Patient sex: M
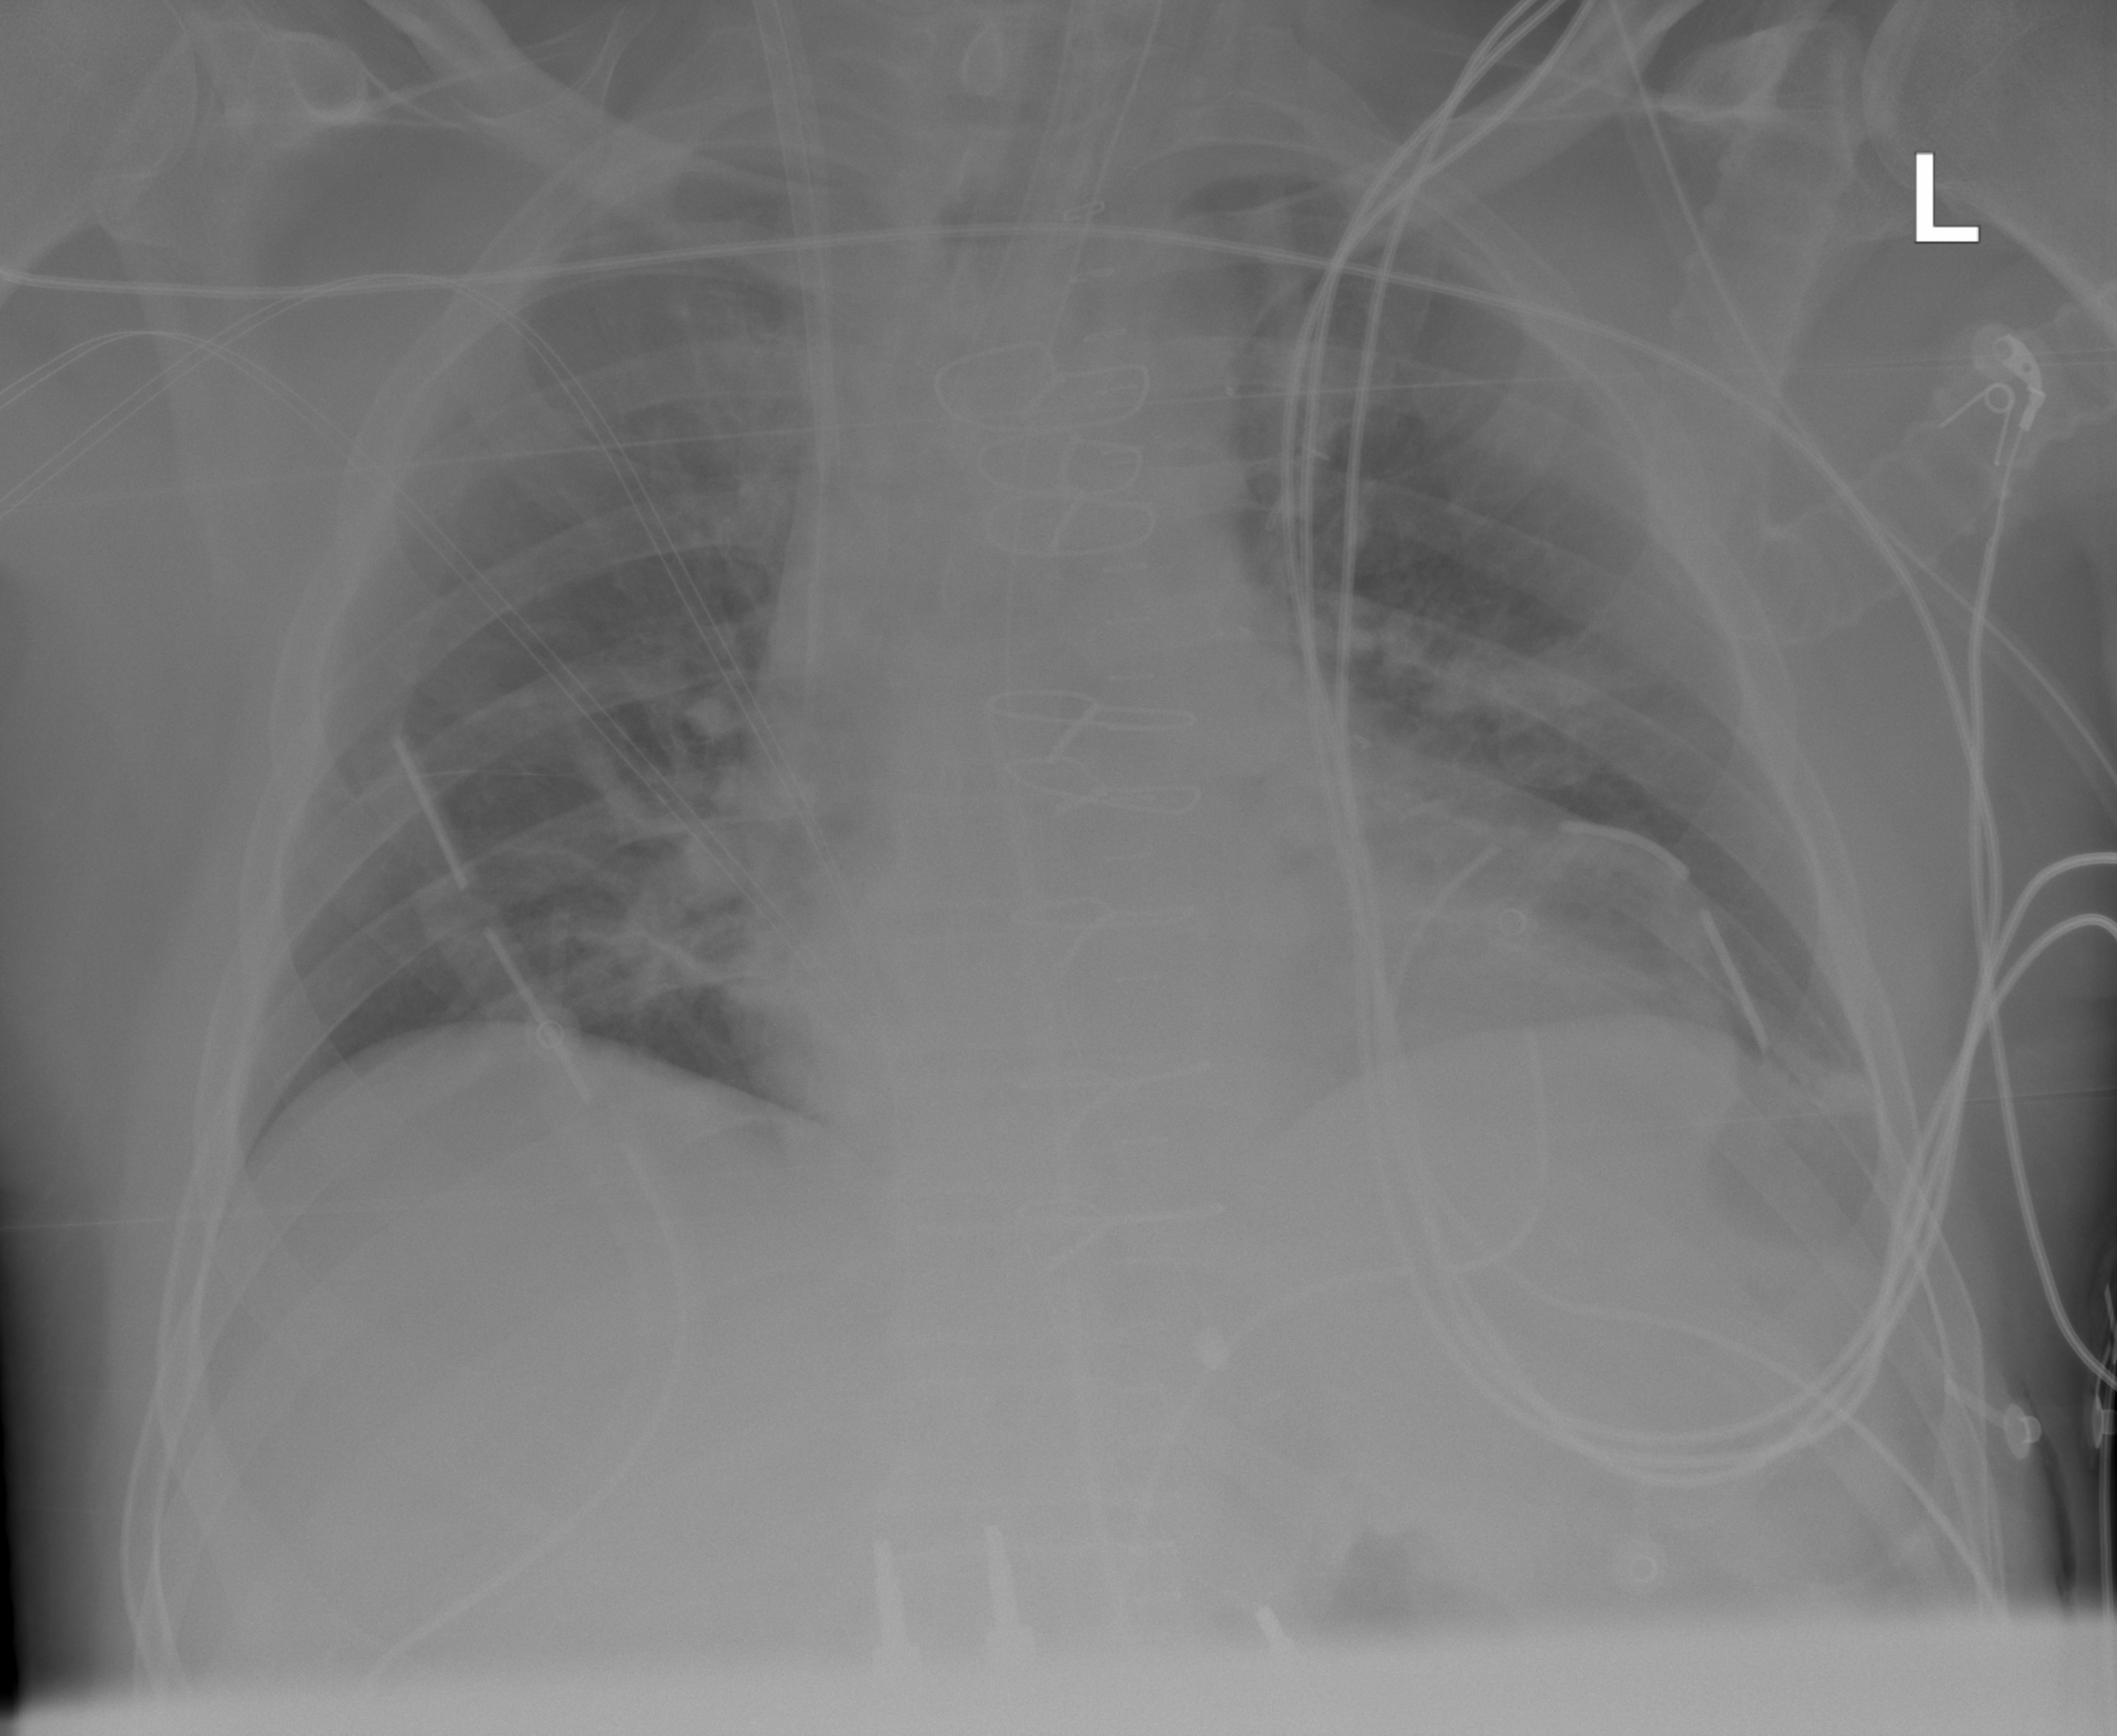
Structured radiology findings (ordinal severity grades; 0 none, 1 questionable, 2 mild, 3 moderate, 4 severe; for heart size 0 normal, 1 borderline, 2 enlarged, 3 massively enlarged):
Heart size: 2
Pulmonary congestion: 2
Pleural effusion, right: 0
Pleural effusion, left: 2
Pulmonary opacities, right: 0
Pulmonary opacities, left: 0
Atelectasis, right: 0
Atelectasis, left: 0